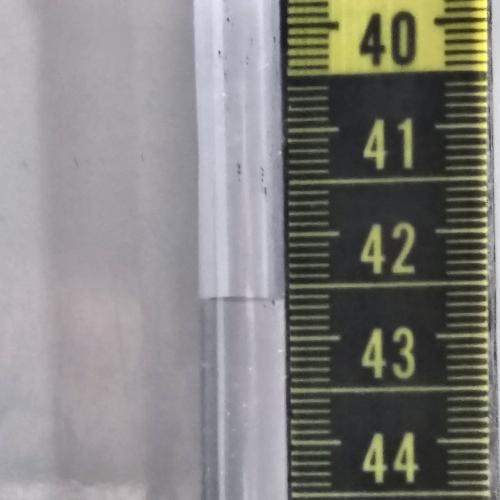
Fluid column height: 42.6 cm